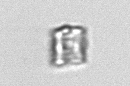
Label: Bacillariophyceae_morphotype1